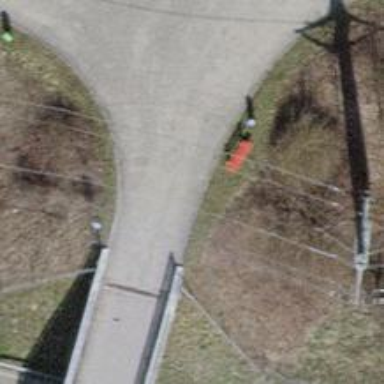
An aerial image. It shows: Bench.